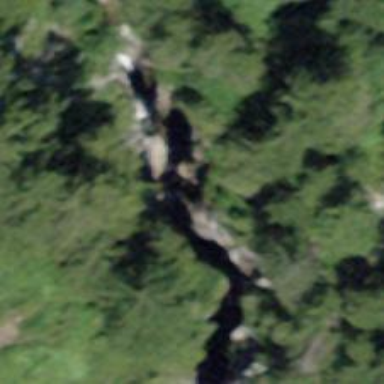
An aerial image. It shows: Cliff in nature.